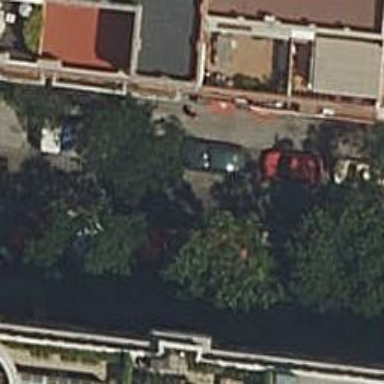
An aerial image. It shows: Motorcycle parking area.